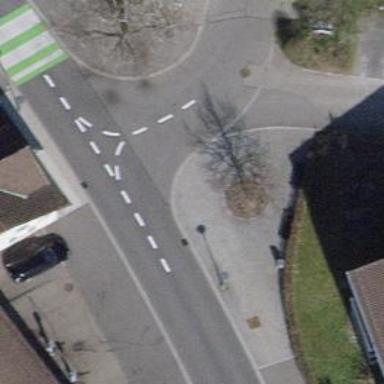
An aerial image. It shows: Kerb serving as barrier.